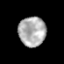
Tissue: prostate
Cell type: Myeloid cells
Senescence score: 0.3392
Nuclear area (px): 790
Mean DAPI intensity: 174.127